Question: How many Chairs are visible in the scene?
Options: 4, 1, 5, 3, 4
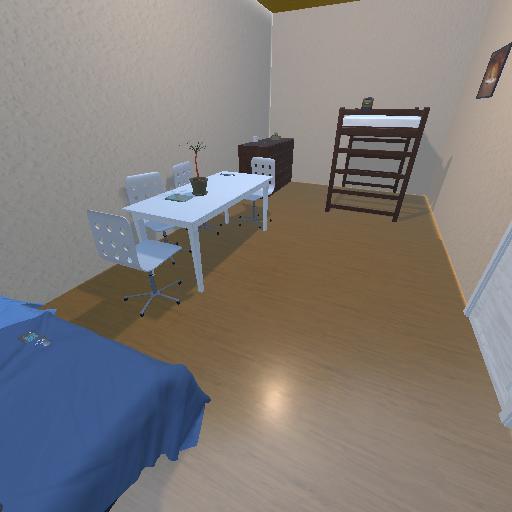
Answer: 4